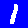
Digit: 1